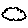
Label: cloud